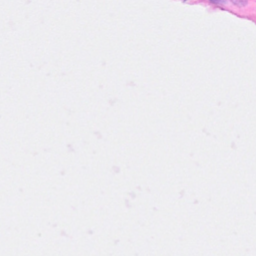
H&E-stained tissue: Breast